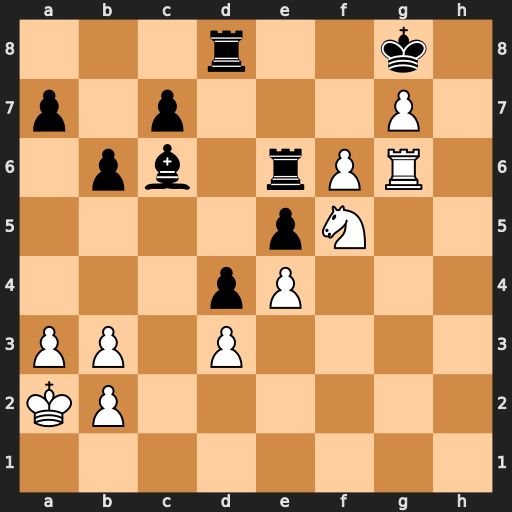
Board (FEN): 3r2k1/p1p3P1/1pb1rPR1/4pN2/3pP3/PP1P4/KP6/8
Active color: w
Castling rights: -
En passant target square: -
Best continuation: Nh6+ Kh7 f7 Rxg6 f8=Q